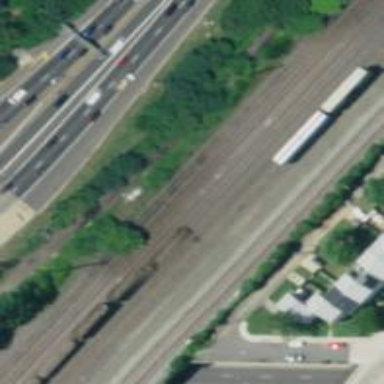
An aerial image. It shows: Railway yard.